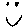
Label: smiley face